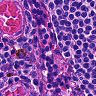
Metastatic tissue present: no